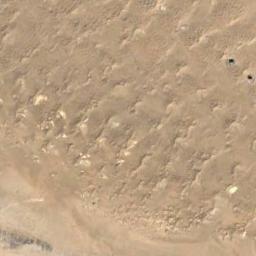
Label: desert